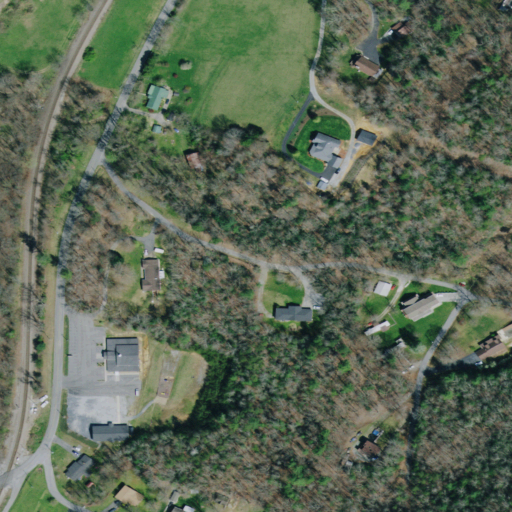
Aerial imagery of valley in Tennessee named Ivy Hollow containing deciduous forest, mixed forest, open development, pasture, low intensity development, and medium intensity development